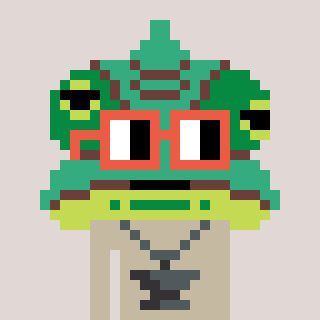
a pixel art character with square orange glasses, a chameleon-shaped head and a bege-colored body on a warm background